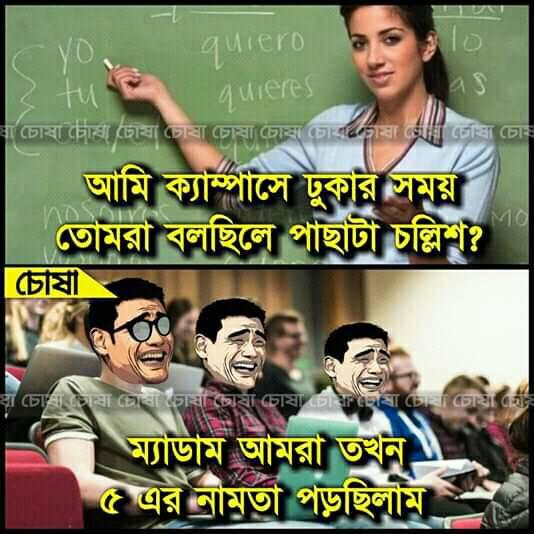
Caption: আমি ক্যাম্পাসে ঢুকার সময় তোমরা বলছিলে পাছাটা চল্লিশ ?    ম্যাডাম আমরা তখন ৫ এর নামতা পড়ছিলাম
Label: hate